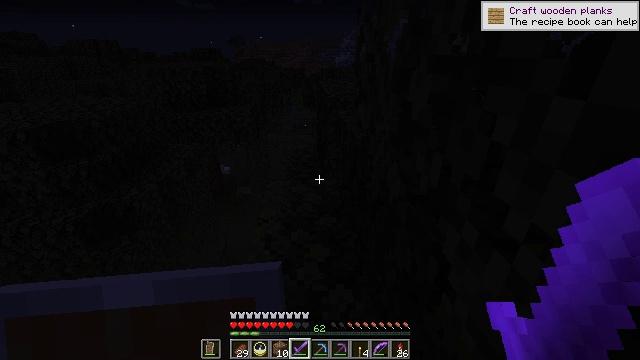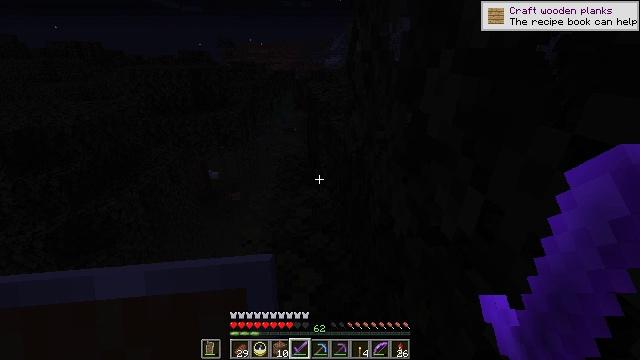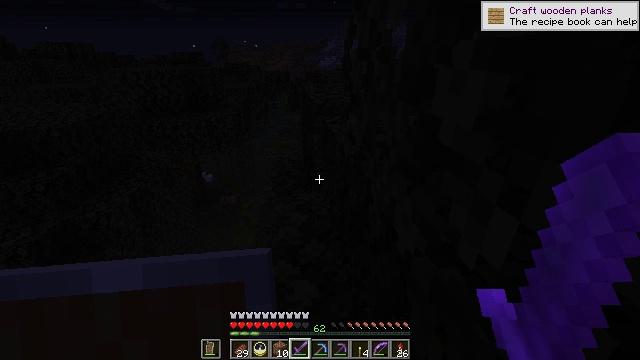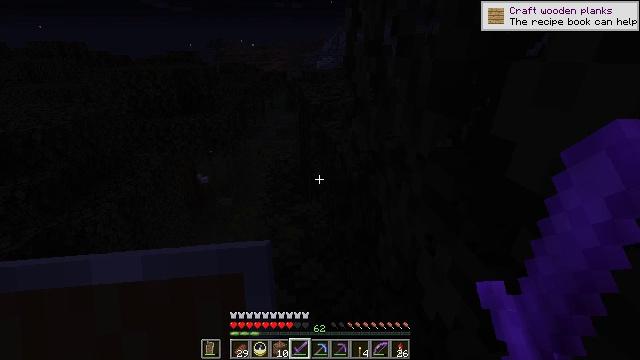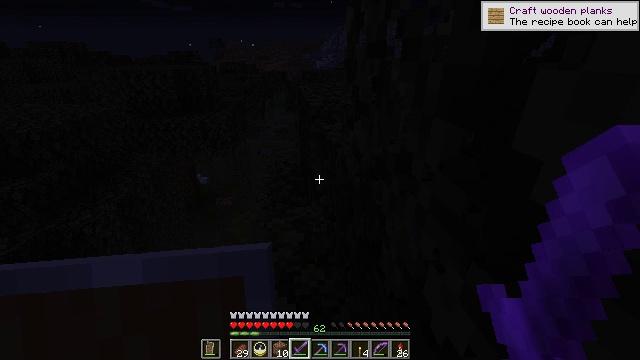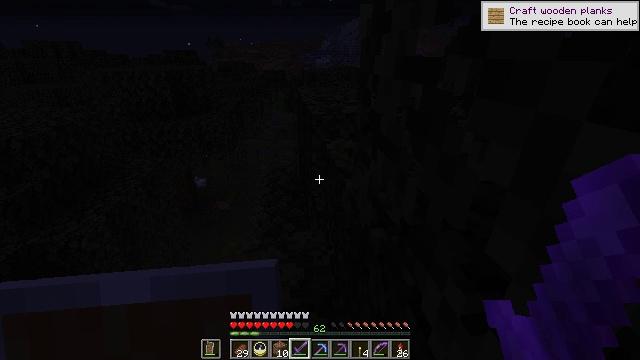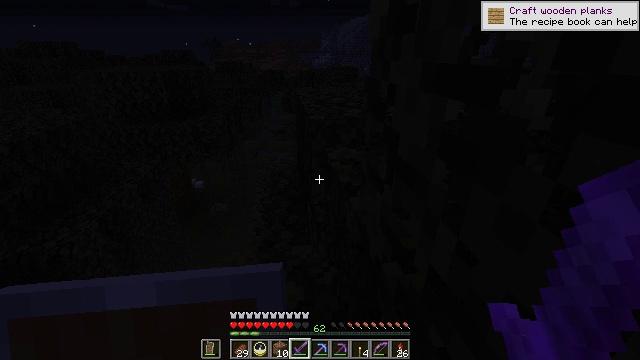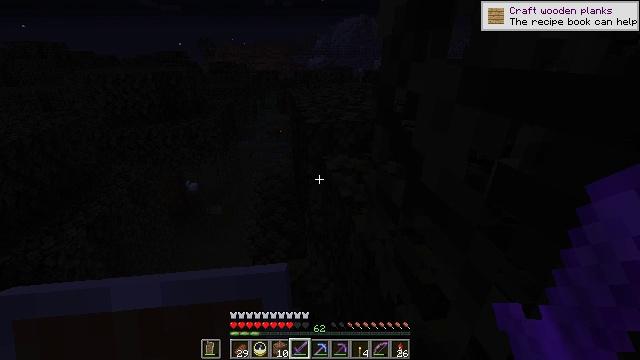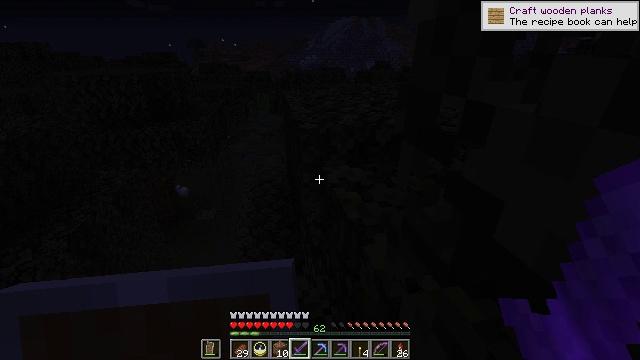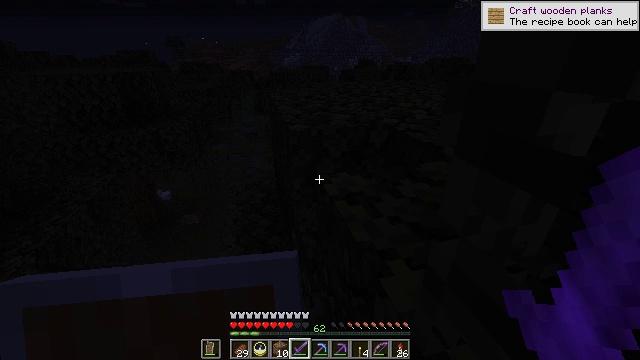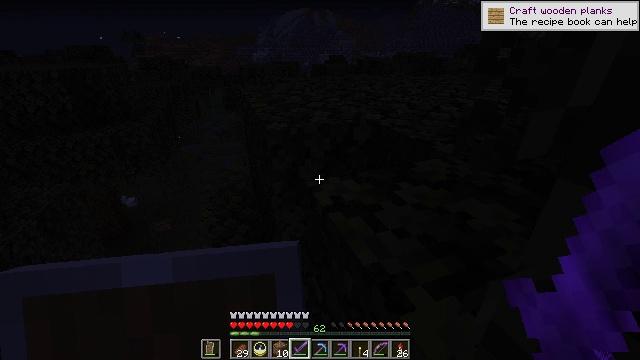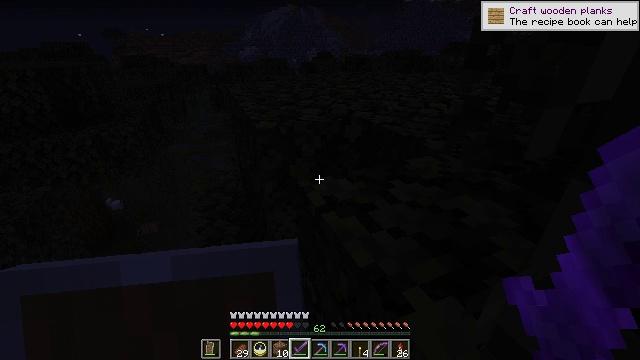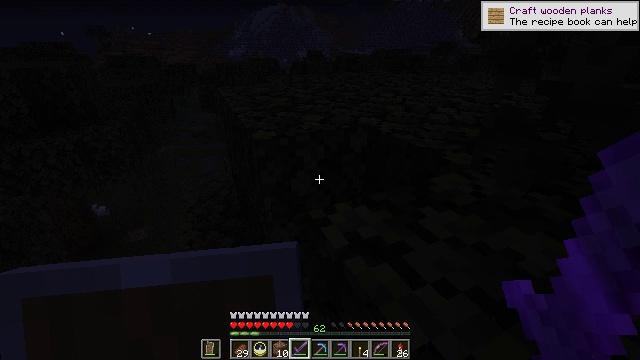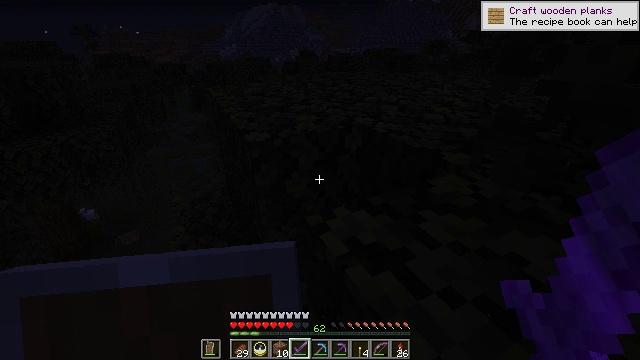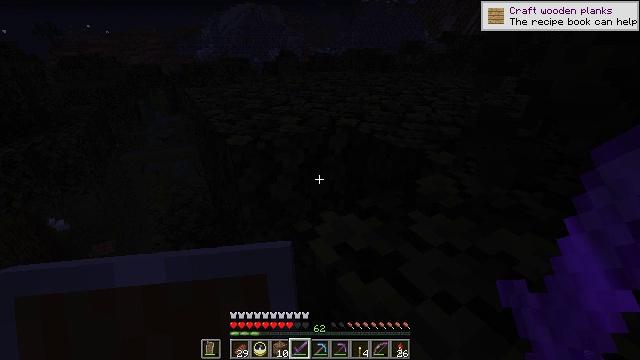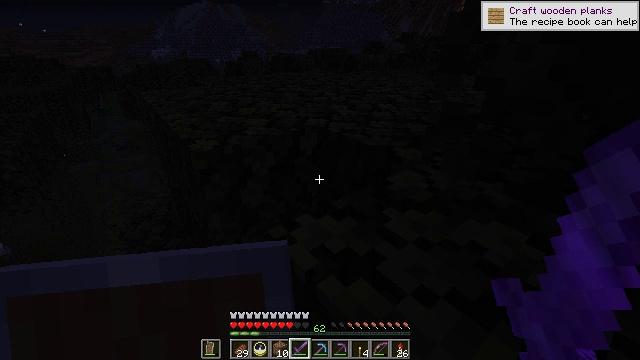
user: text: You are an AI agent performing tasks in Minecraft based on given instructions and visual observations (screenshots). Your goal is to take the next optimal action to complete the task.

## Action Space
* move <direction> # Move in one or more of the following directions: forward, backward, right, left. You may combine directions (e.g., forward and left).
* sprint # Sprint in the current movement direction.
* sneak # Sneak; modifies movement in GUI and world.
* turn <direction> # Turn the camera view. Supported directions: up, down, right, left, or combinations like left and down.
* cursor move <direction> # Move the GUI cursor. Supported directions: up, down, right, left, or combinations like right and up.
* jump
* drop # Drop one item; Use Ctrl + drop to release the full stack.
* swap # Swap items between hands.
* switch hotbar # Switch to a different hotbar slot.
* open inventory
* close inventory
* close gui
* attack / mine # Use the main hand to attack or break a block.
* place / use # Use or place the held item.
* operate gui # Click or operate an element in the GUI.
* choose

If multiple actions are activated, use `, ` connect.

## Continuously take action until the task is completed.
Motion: motion action
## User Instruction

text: Combat the slime.
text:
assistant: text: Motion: move forward, turn right
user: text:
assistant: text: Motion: move forward, turn right
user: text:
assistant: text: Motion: move forward
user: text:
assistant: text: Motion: move forward
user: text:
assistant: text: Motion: move forward
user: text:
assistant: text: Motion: move forward
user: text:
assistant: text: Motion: move forward, turn right
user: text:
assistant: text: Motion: move forward, turn right
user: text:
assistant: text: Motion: move forward, turn right
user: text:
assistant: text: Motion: move forward, turn right and down
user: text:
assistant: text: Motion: move forward, turn right
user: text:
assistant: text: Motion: turn right
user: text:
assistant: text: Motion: turn right
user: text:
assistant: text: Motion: turn right
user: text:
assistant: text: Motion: turn right
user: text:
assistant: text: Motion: turn right
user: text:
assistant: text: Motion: turn right
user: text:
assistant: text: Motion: turn right
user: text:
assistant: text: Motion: turn right
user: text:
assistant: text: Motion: move forward, turn right
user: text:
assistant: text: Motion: move forward, turn right
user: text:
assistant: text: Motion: move forward, turn right
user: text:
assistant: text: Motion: move forward and move left, turn right
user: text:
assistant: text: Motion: move forward and move left, turn right
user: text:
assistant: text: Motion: move forward and move left
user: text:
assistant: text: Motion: move forward and move left
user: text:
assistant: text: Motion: move forward and move left
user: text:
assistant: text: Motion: move forward and move left
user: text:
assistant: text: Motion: move forward and move left
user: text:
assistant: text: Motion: move forward and move left